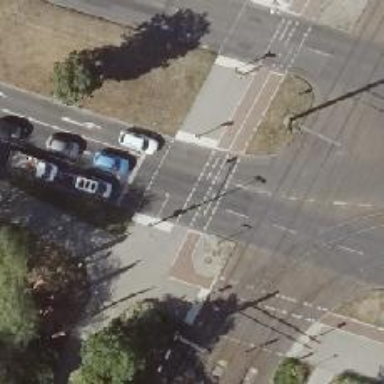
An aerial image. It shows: Secondary road with asphalt surface and lane markings.